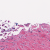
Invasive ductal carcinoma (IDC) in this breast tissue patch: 0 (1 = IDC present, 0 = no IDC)